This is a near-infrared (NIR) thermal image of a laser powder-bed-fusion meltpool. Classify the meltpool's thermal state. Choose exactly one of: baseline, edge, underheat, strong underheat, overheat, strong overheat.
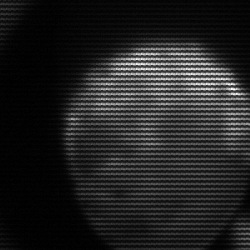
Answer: edge